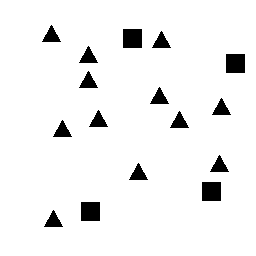
Squares: 4
Triangles: 12
Stars: 0
Total shapes: 16